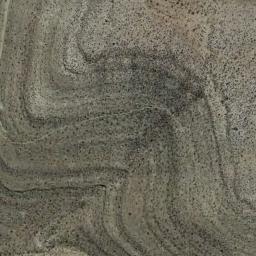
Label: chaparral